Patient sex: F
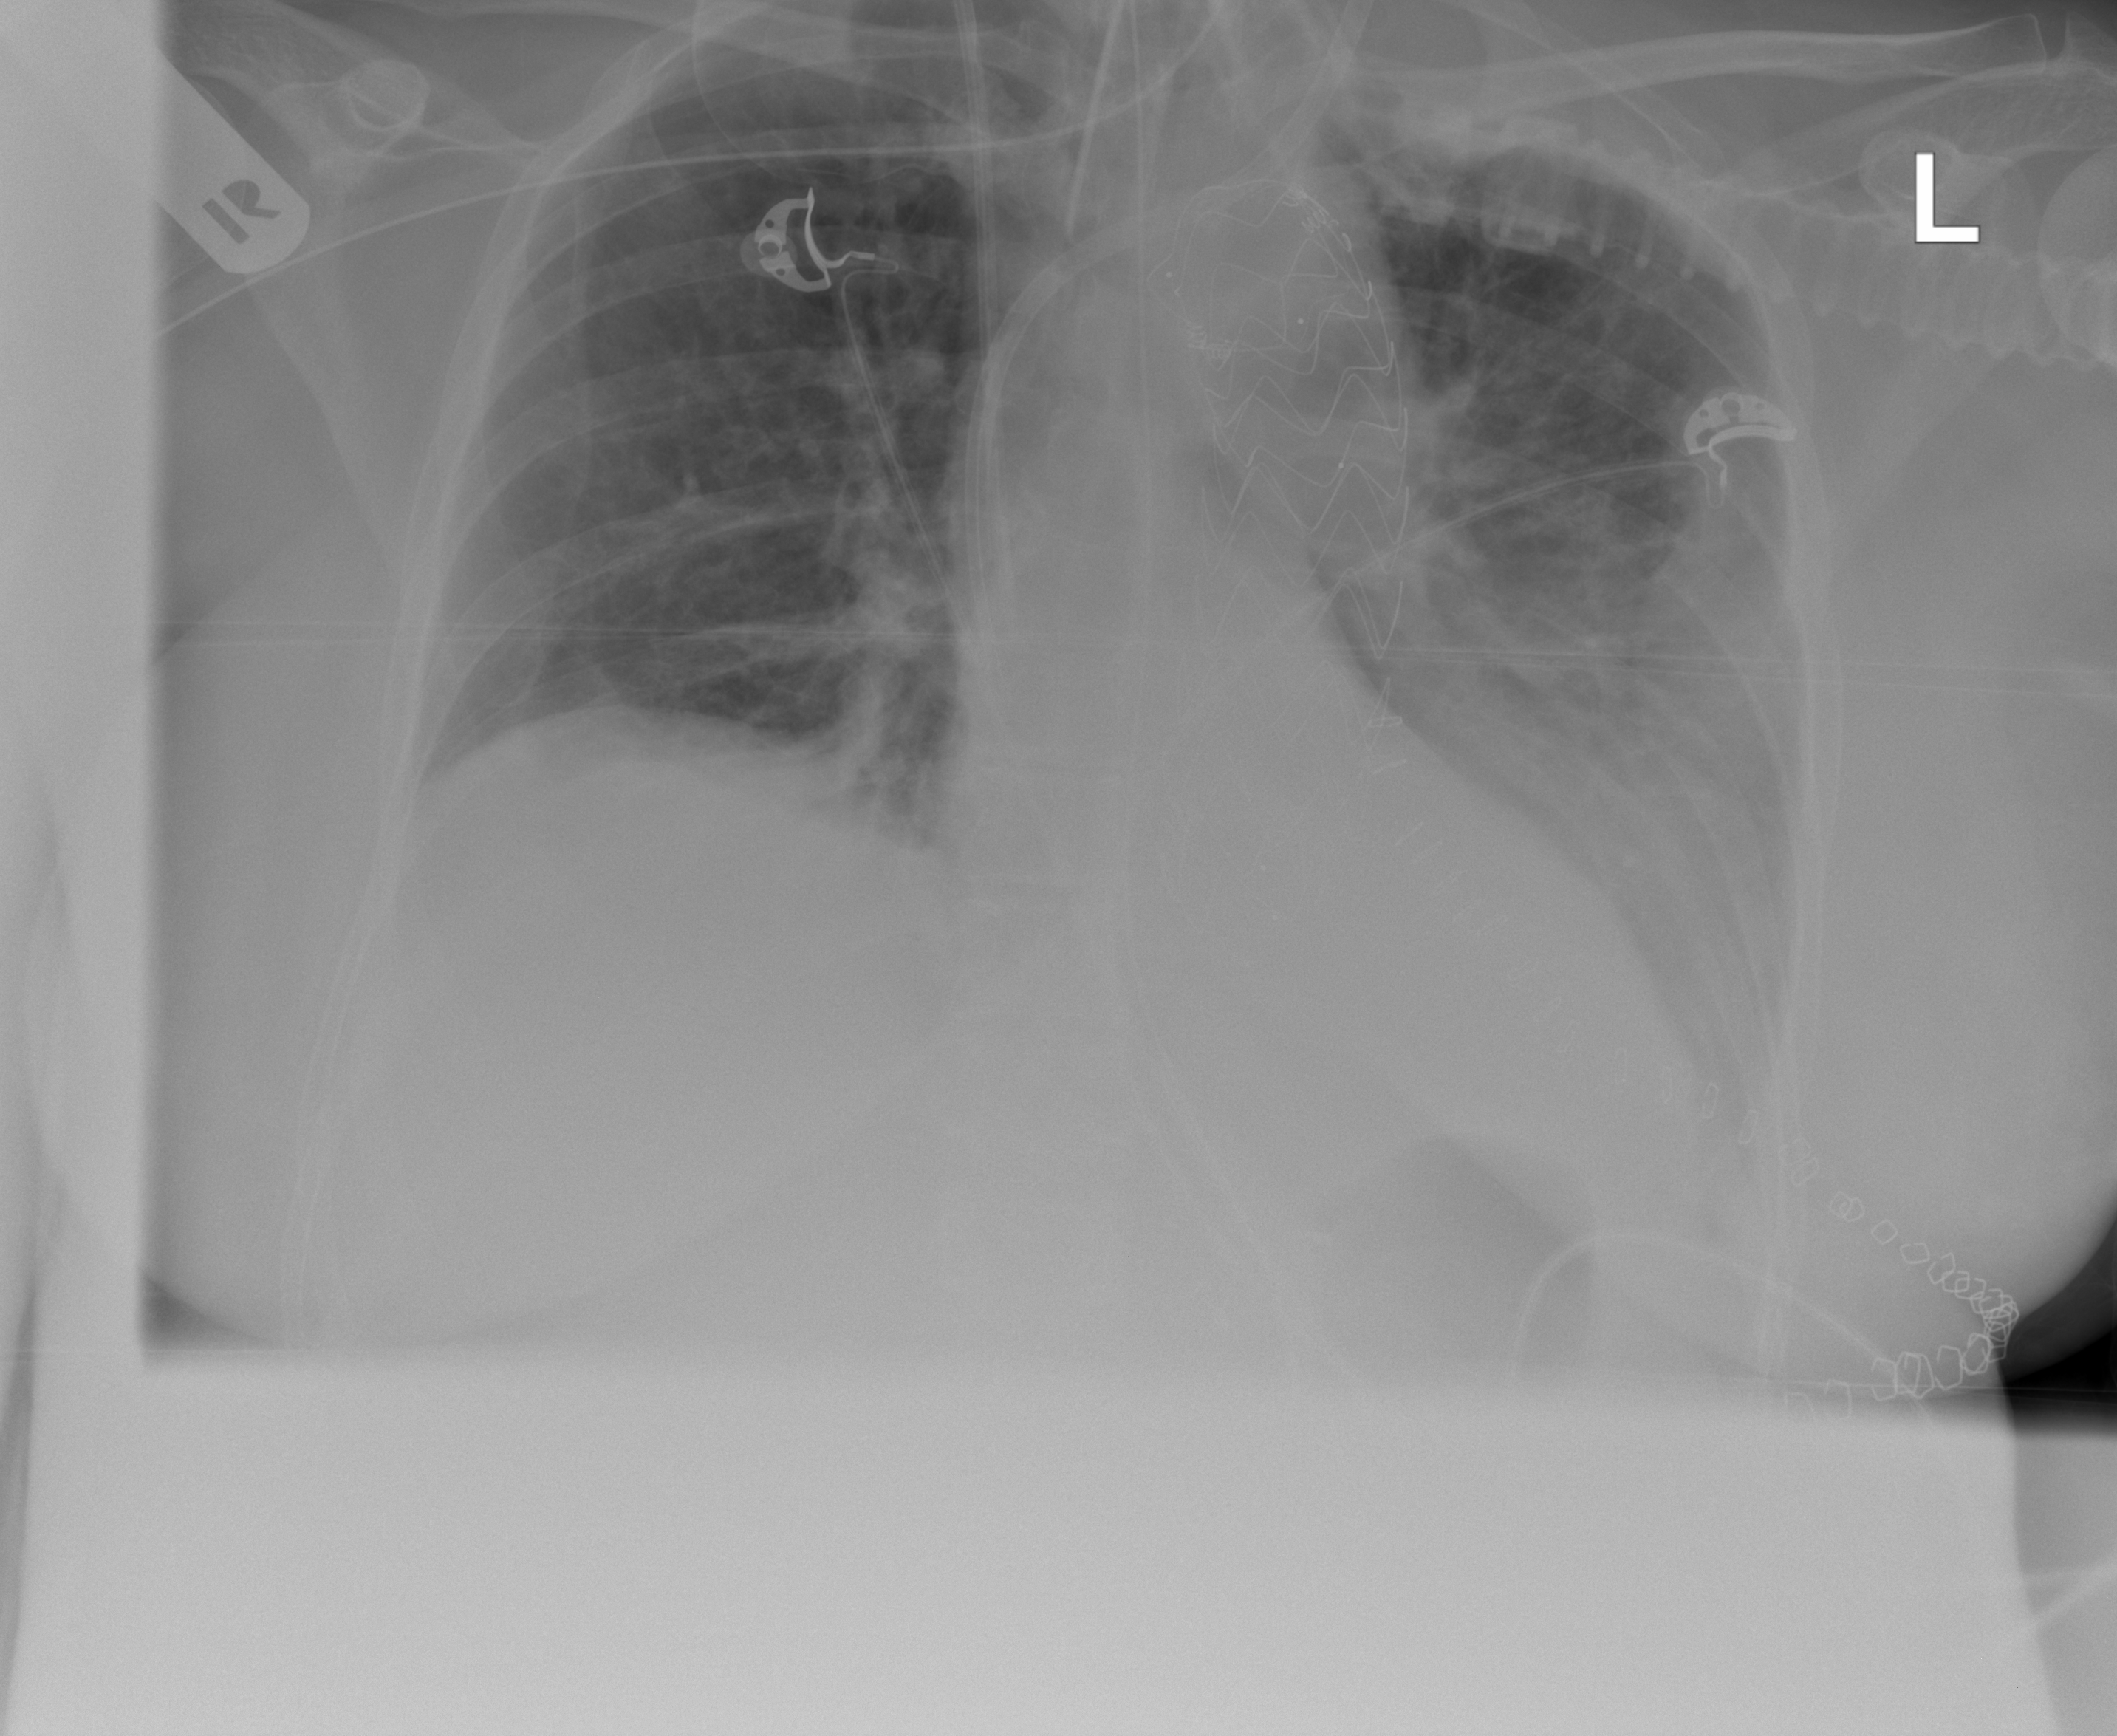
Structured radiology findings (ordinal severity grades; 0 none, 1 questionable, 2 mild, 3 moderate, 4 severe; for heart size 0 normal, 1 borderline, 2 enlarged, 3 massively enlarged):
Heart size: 0
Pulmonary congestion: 0
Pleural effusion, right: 0
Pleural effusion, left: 2
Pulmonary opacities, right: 0
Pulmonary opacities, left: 0
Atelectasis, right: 0
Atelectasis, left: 2